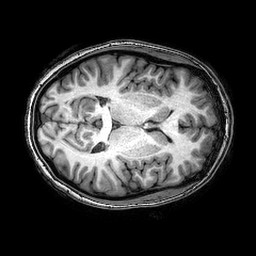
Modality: T1w
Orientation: axial
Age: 24
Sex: female
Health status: healthy
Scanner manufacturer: philips
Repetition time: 0.008262 s
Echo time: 0.00379 s